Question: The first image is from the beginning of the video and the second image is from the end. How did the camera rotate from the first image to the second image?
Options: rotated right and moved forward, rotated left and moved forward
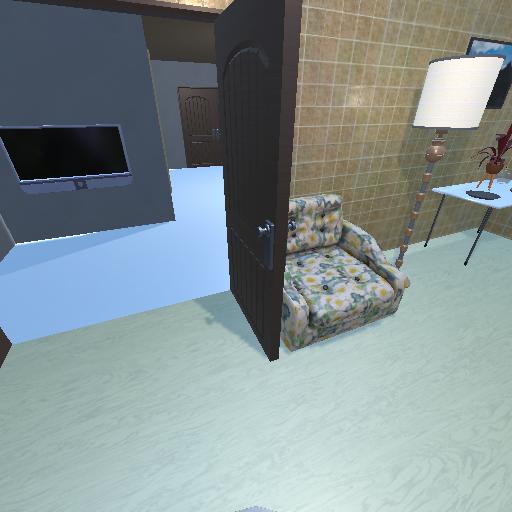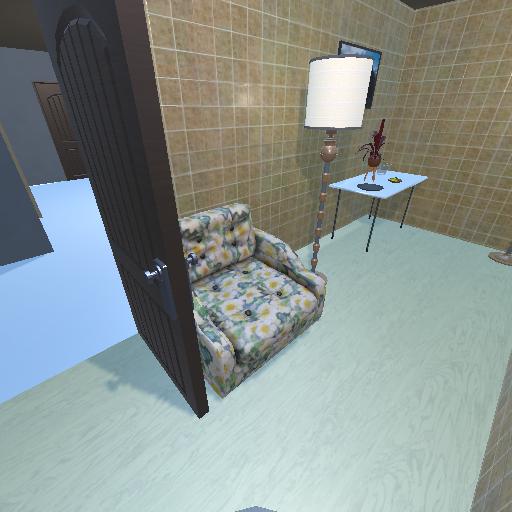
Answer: rotated right and moved forward